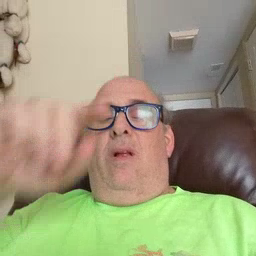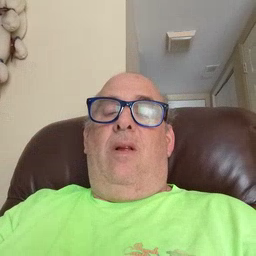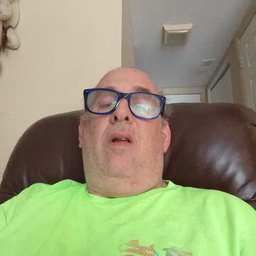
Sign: hat